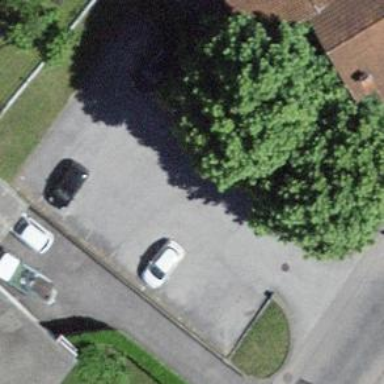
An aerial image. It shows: Parking area with surface.